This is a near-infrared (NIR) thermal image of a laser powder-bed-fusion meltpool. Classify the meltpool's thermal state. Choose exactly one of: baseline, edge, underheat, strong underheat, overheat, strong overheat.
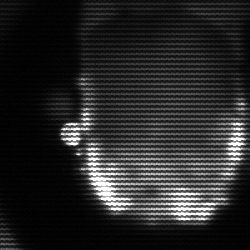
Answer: baseline